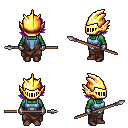
a pixel art fantasy rpg character, female body template, orc, green skin, blue vest, robe skirt, purple swoop hairstyle, gold helm, metal gloves, maroon shoes, spear, four views (front, back, left, right), 2x2 character sprite sheet, small pixel art, hard edges, no anti-aliasing